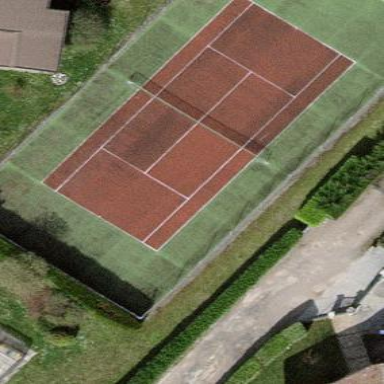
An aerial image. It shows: Tennis court on the leisure land pitch.